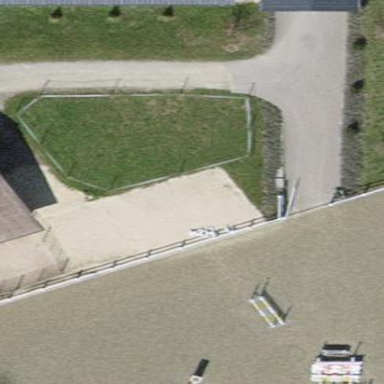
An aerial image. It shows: Equestrian pitch for leisure land sports.